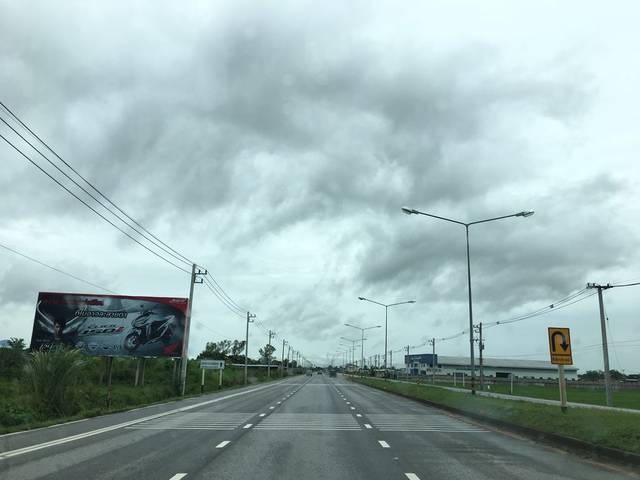
Region: Thailand
Coordinates: 19.885, 99.852